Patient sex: M
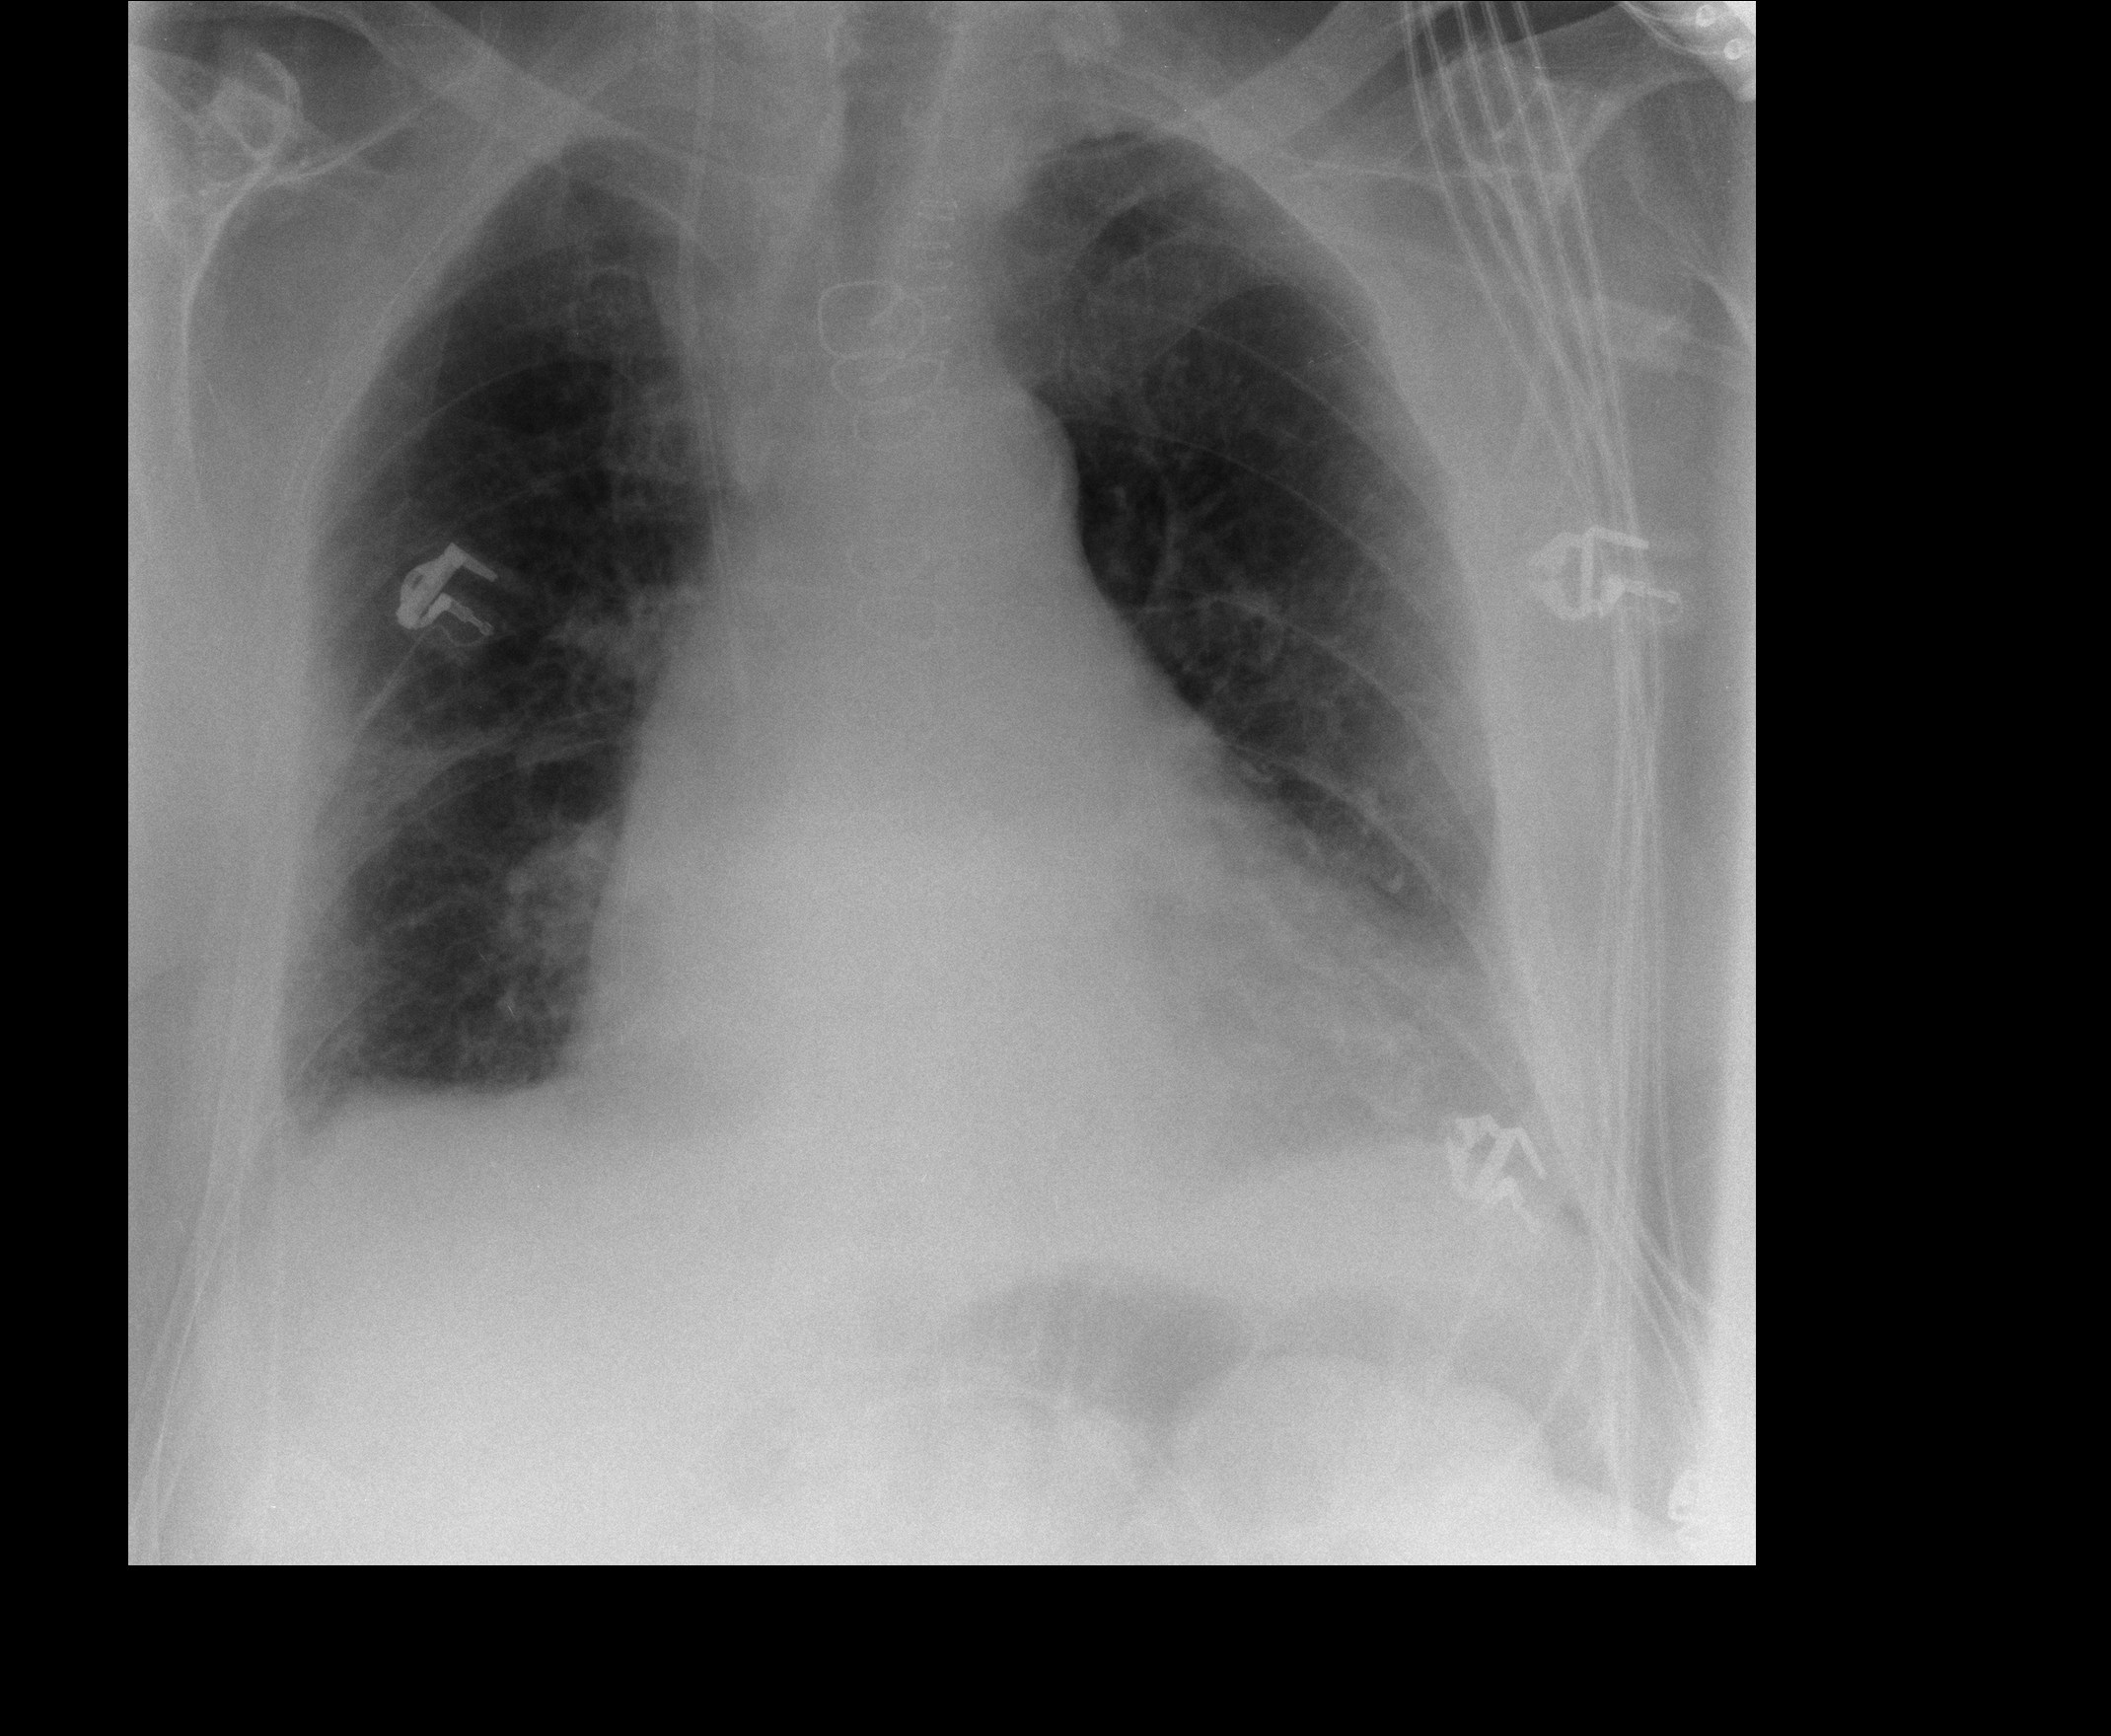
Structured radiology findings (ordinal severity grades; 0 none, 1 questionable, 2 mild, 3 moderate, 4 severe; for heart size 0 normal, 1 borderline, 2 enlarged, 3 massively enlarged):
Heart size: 2
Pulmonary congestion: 0
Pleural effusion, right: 2
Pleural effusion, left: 2
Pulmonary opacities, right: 0
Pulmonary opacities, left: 0
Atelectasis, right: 2
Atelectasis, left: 2